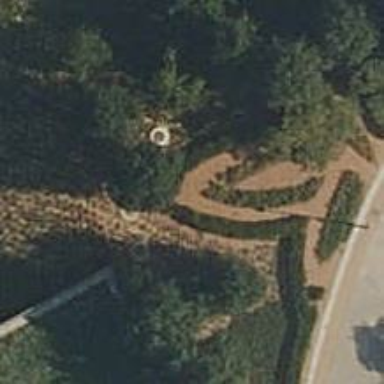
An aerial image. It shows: Hedge acting as barrier.